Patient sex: M
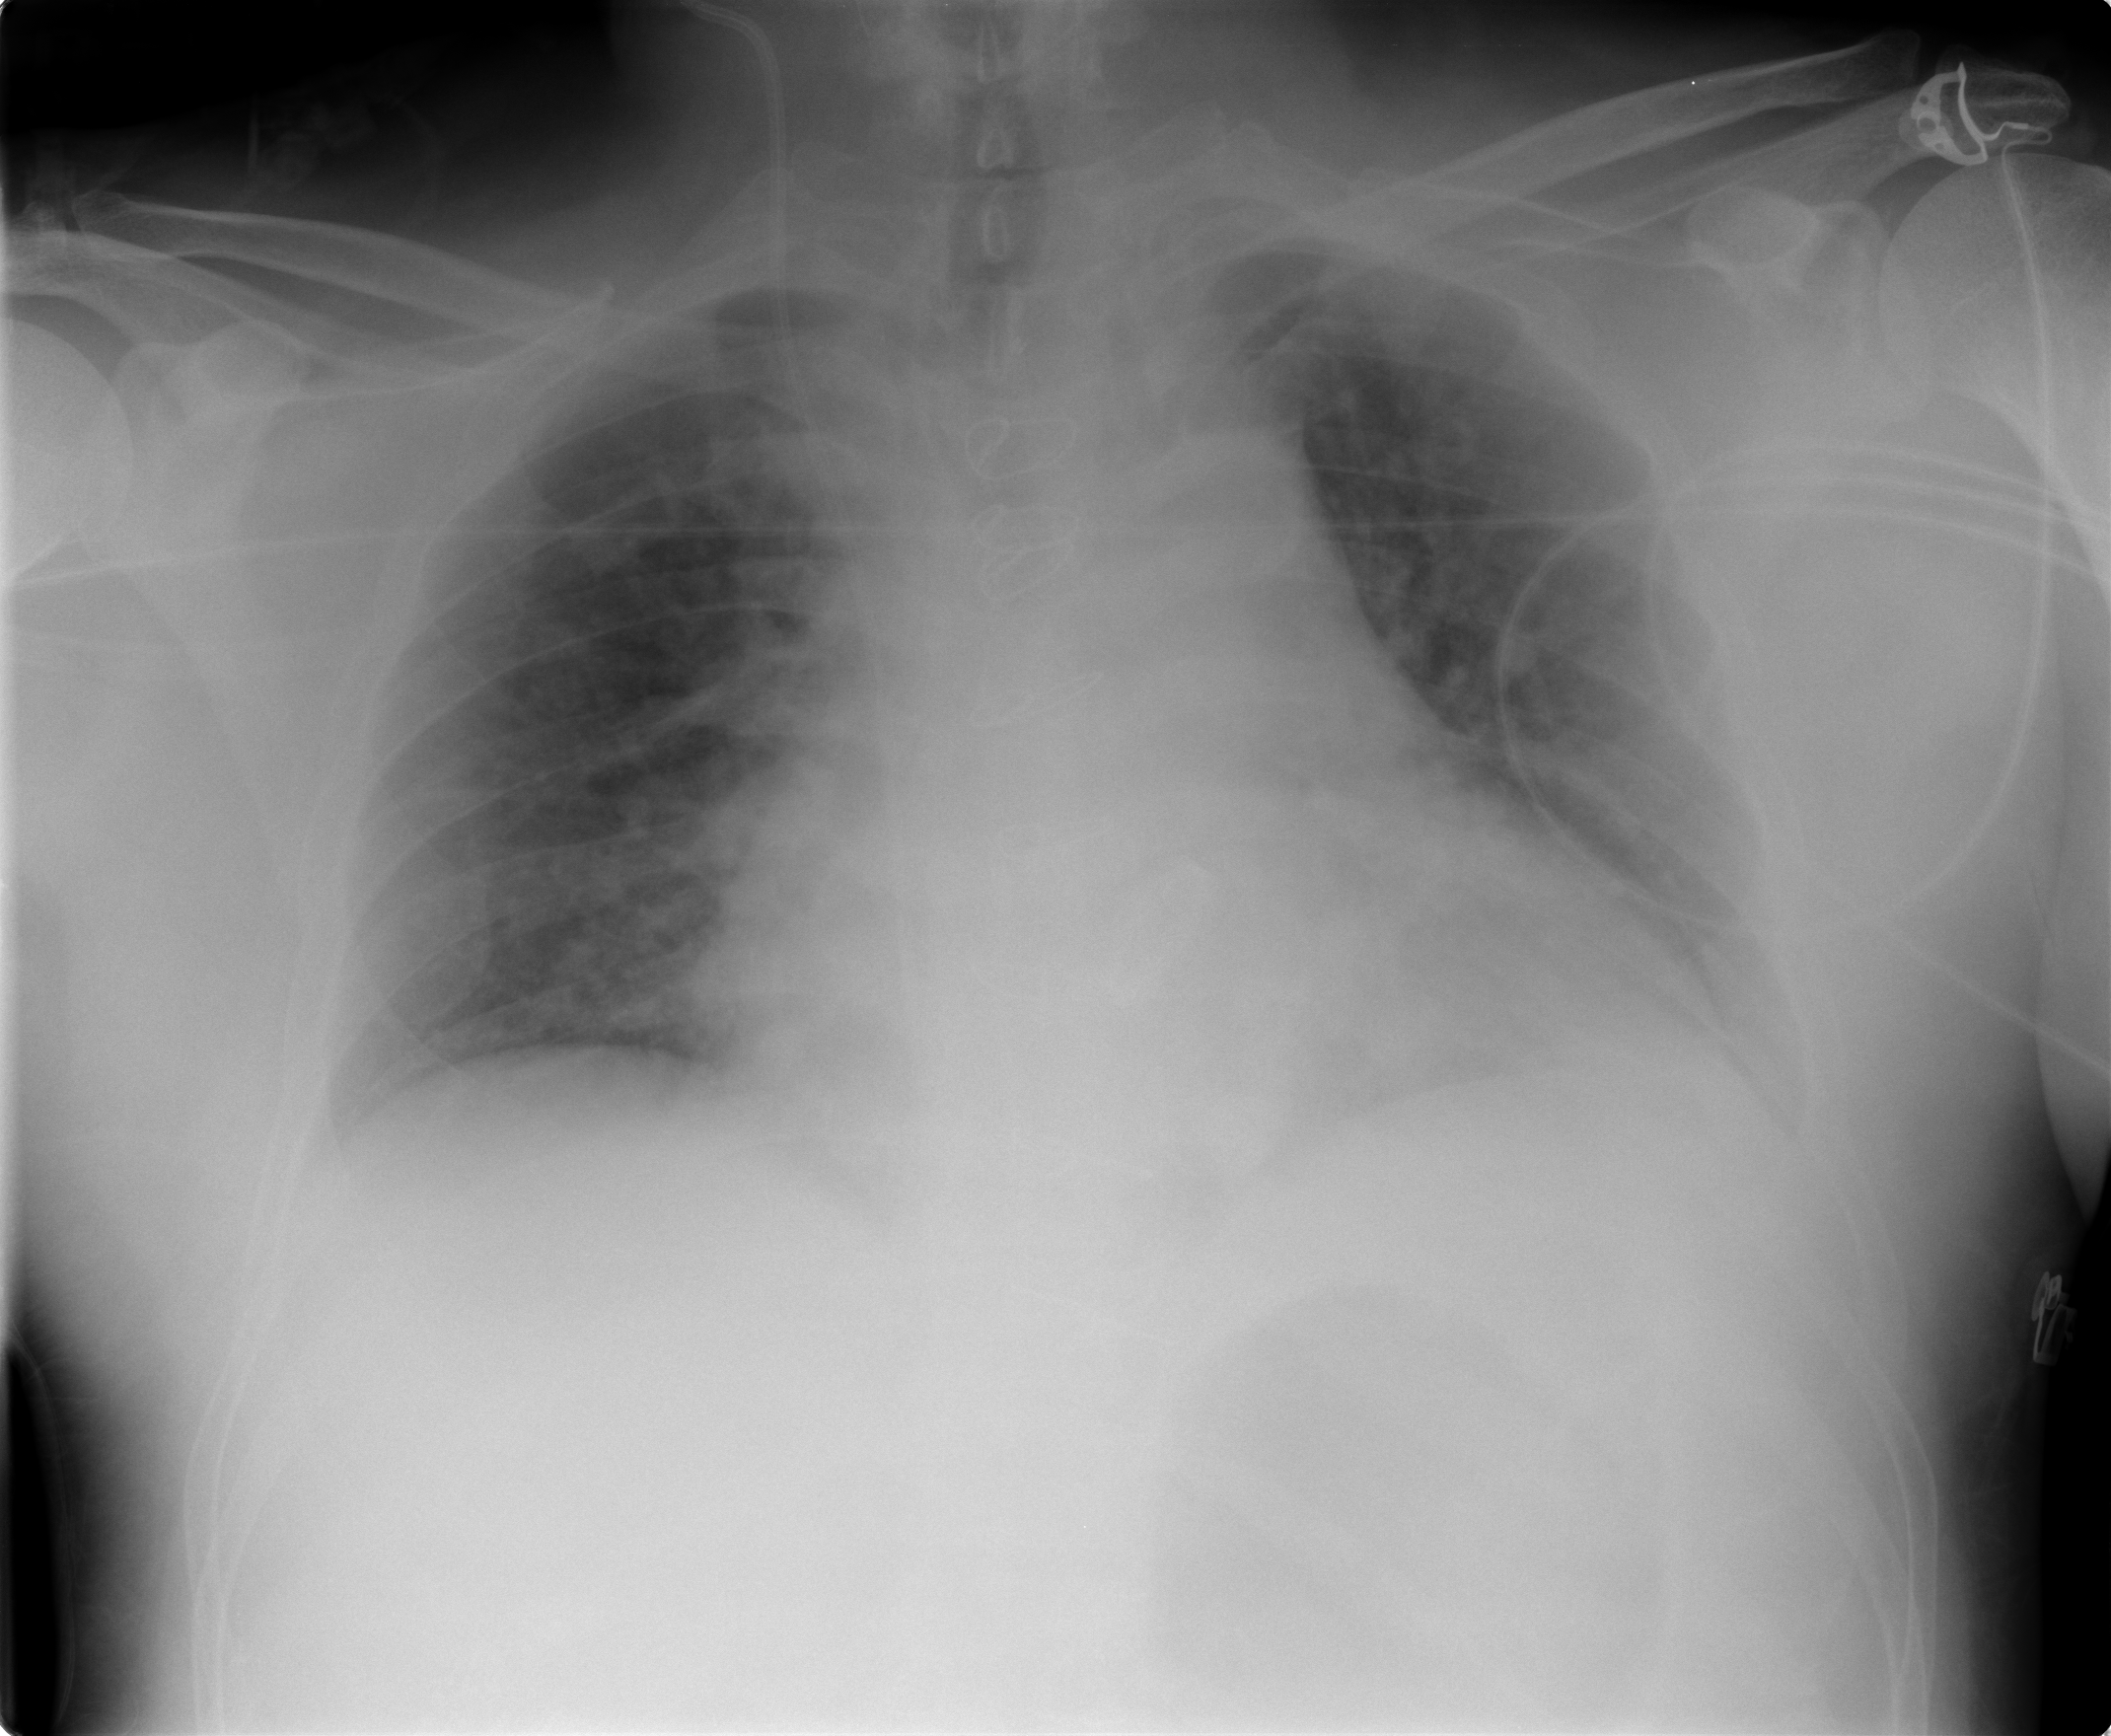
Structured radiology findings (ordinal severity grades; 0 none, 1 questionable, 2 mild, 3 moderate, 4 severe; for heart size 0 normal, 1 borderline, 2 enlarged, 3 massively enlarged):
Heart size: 2
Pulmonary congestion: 2
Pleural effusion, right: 0
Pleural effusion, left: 2
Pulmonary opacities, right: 0
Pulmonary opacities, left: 0
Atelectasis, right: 1
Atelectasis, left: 2